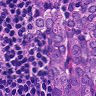
Metastatic tissue present: yes